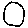
Label: circle